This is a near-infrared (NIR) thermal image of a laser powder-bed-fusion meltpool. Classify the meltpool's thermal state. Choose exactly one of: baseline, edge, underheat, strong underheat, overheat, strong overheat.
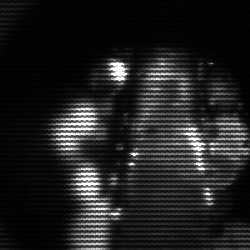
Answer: baseline